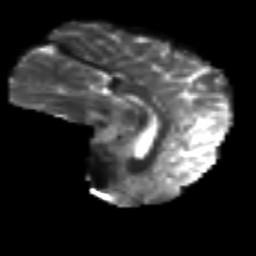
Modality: T2w
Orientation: sagittal
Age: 43
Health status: ill
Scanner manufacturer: philips
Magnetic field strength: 3 T
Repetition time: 9 s
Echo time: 0.127 s